Question: I have created a class in css that will beautify the form objects. I observe the height of drop-down and text-box are getting rendered differently, screenshot below along with css and jsfiddle.

Css
'''
input,select.effect {
border:1px solid #ccc;
height: 20px;
padding:3px;
width:97%;
font-size:14px;
-moz-border-radius: 5px;
-webkit-border-radius: 5px;
border-radius: 5px;
}
'''
Html
'''
<div class="formcontainer">
<form id="bank_details" name="bank_details" action="">
<fieldset><legend>Primary Bank Details</legend>
<div class="bank_name">
<label>Bank Name:</label>
<br />
<select name="" class="effect">
<option value="">Tamilnad Mercantile Co-Operative Bank</option>
</select>
</div>
<div class="account_no">
<label>Account No:</label>
<br />
<input type="text" name="" class="effect" id="" />
</div>
</fieldset>
</form>
</div>
'''
<URL>
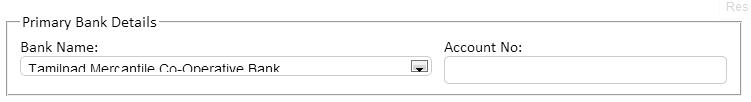
Answer: You can fix it by setting the <URL> property, add this to your rule
'''
input, select.effect {
-moz-box-sizing: content-box;
box-sizing: content-box;
}
'''
<URL>